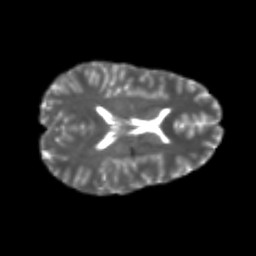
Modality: T2w
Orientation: axial
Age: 25
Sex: female
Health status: healthy
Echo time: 0.074 s